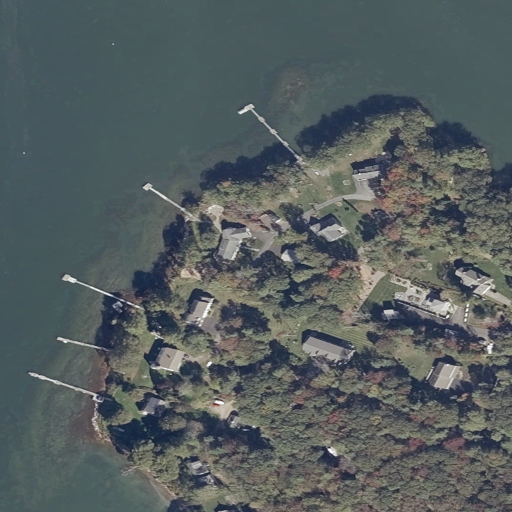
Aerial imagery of cape in Maine named Barnes Point containing open water, open development, evergreen forest, mixed forest, low intensity development, deciduous forest, medium intensity development, herbaceous wetlands, grassland, and woody wetlands